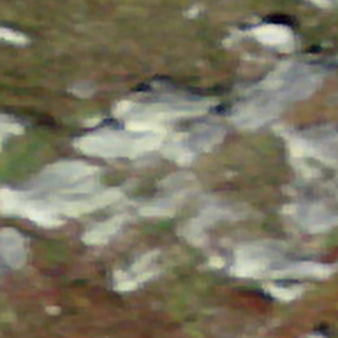
Label: other